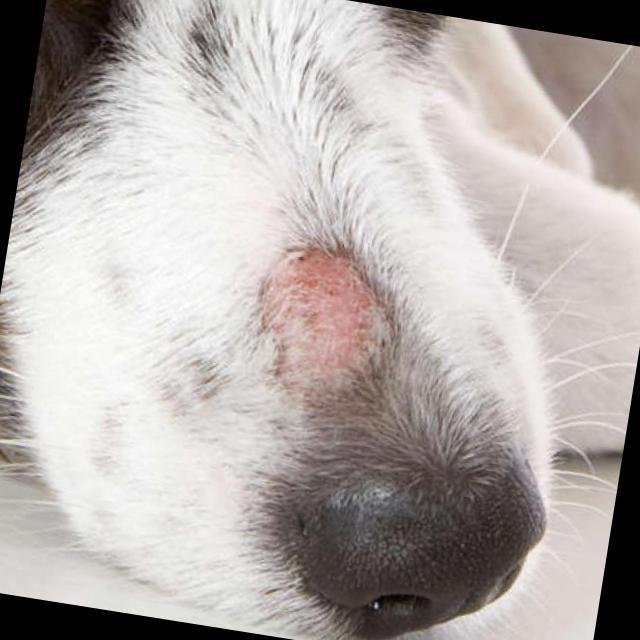
Canine ringworm (Dermatophytosis) — fungal infection caused by Microsporum or Trichophyton. Presents with circular alopecia, scaling, crusting, and broken hairs.